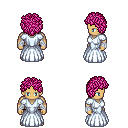
a pixel art fantasy rpg character, male body template, human, tanned skin, underdress, gold greaves, pink curly afro hairstyle, white cloth bandages, four views (front, back, left, right), 2x2 character sprite sheet, small pixel art, hard edges, no anti-aliasing